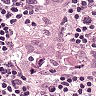
Metastatic tissue present: yes